Field crop: maize
Growth stage: 2
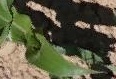
Species: maize